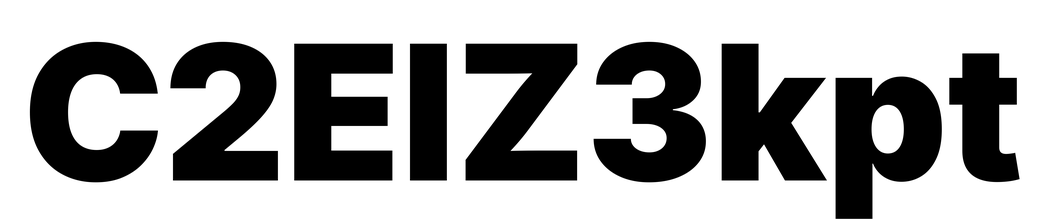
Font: Inter_Black